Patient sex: M
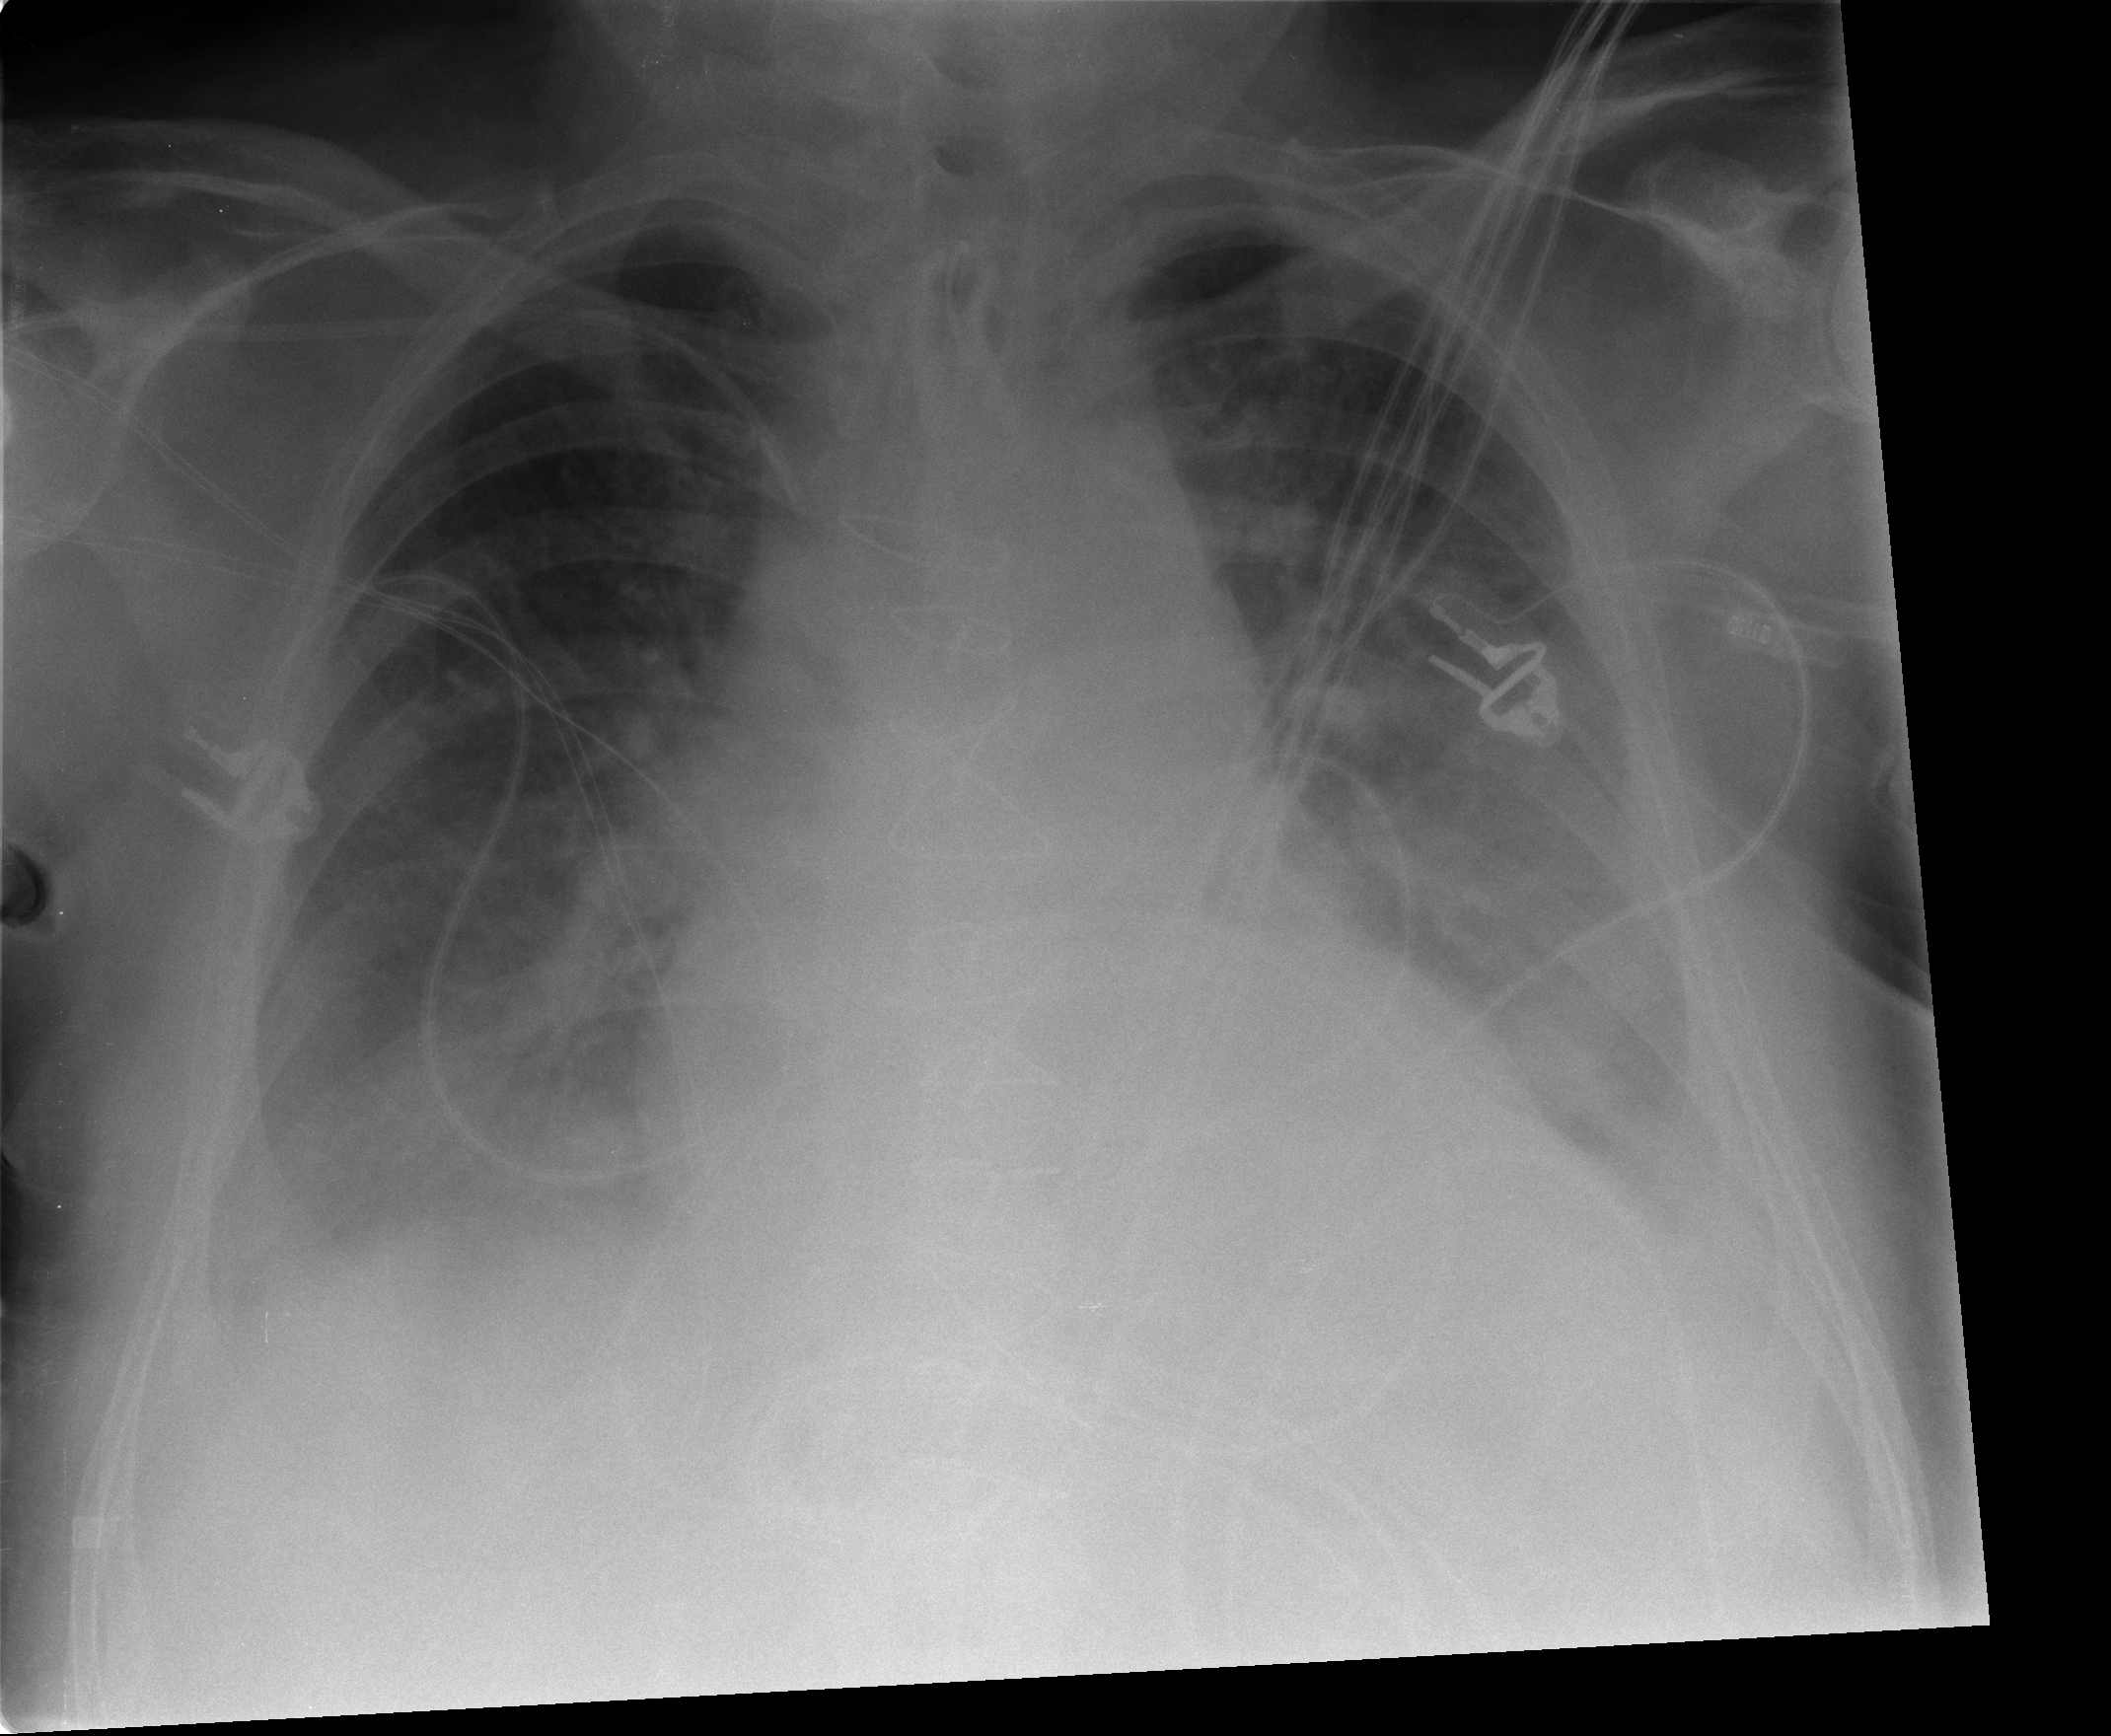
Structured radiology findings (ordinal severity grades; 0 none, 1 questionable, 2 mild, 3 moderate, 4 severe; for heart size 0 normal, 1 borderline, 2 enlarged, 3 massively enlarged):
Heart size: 2
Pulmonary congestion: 2
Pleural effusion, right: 2
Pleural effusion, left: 2
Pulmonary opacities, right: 1
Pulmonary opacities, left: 1
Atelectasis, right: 2
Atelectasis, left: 2